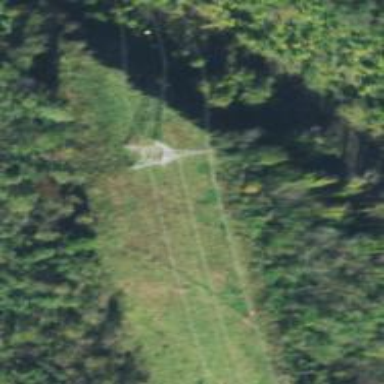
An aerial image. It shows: Lattice structure tower used for power distribution.